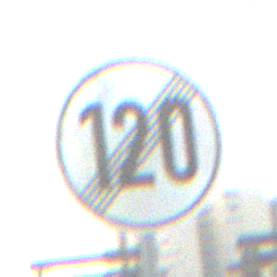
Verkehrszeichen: EndeGeschwindigkeit120
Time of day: MorningAfternoon
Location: Outdoor (Suburban)
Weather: PartlyCloudy
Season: NotSpecified
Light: Natural